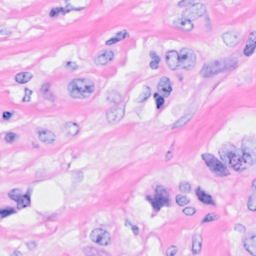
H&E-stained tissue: Breast